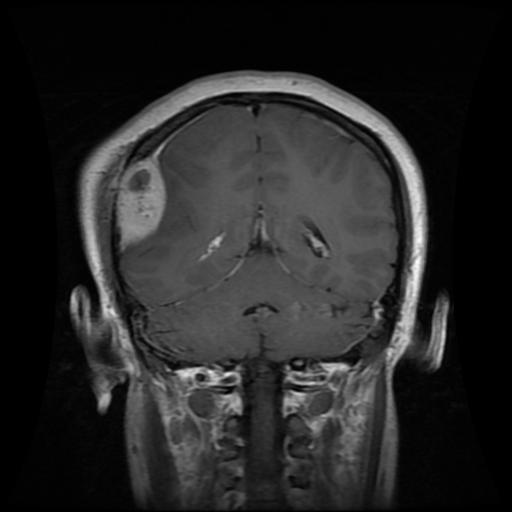
Label: meningioma